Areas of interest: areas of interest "Cemetery"
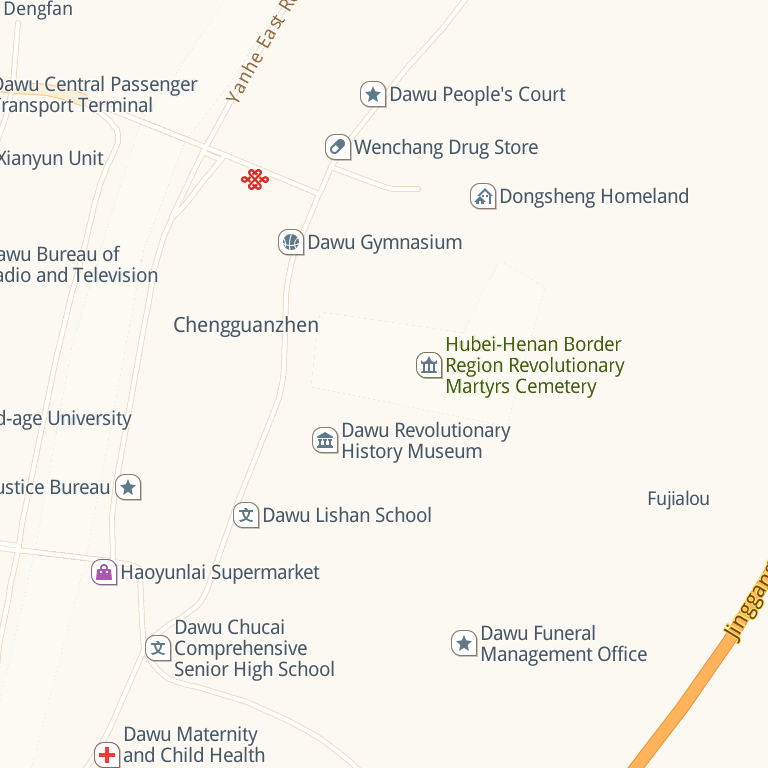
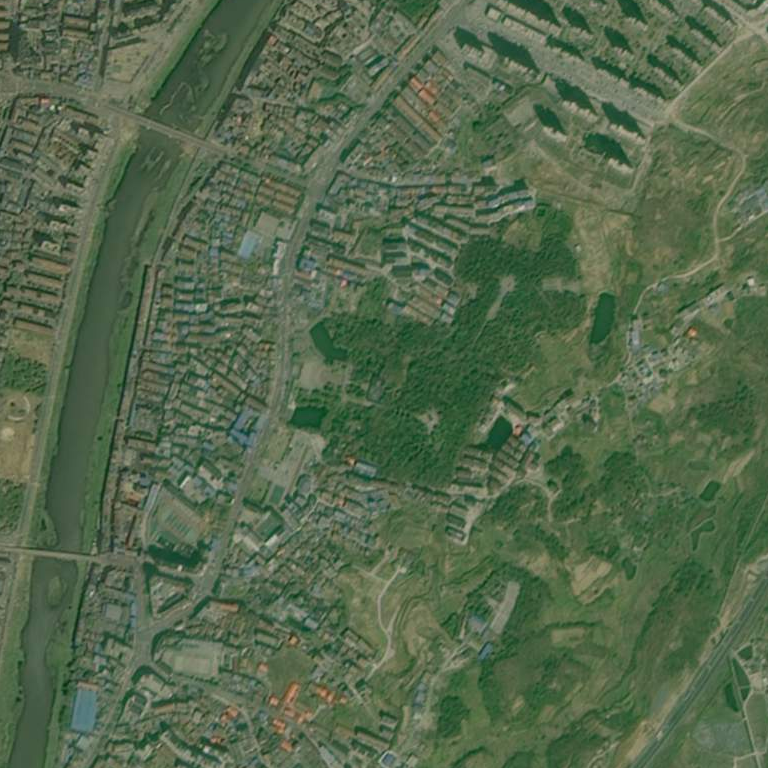